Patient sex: M
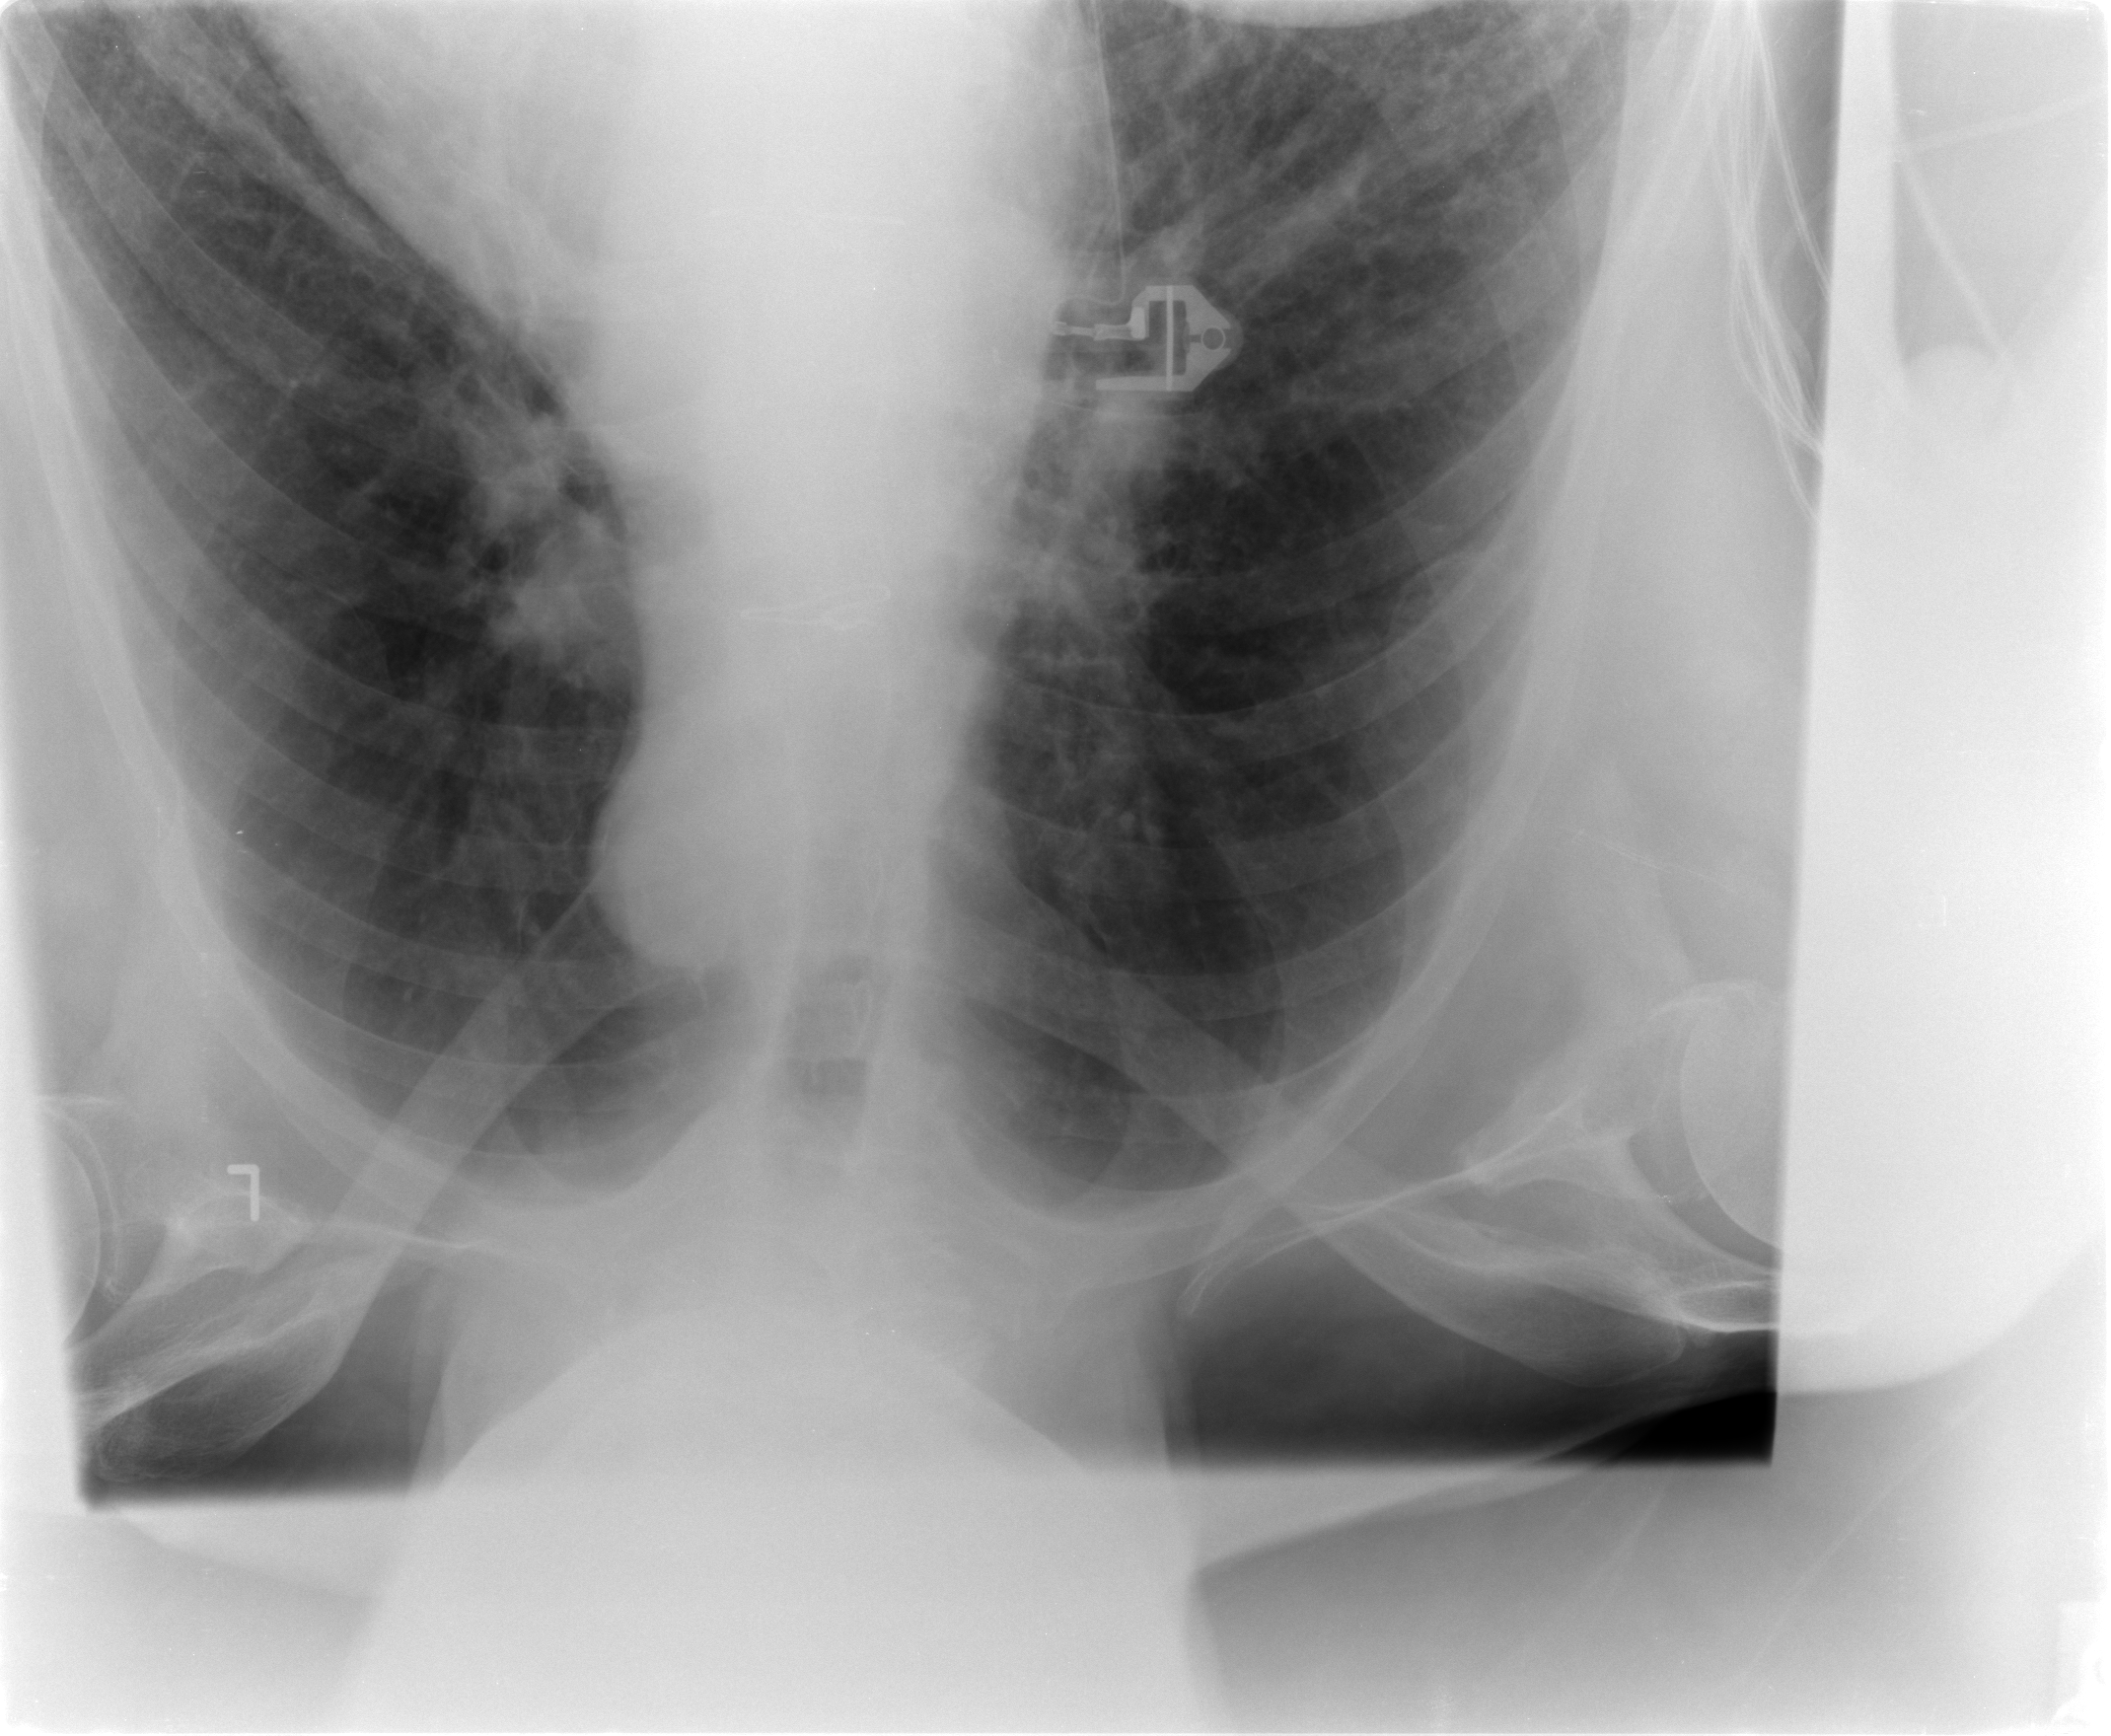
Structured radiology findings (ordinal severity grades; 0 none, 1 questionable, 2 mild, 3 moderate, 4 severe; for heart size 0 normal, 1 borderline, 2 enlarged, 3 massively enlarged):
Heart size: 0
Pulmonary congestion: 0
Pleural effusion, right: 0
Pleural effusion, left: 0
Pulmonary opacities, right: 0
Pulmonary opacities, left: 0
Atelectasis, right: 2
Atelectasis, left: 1